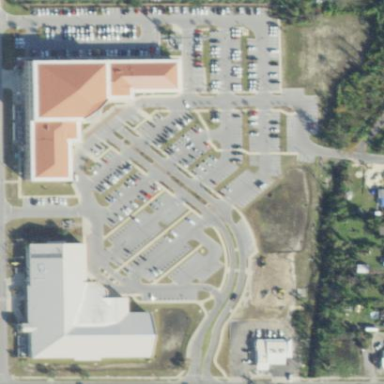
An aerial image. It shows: Government facility.